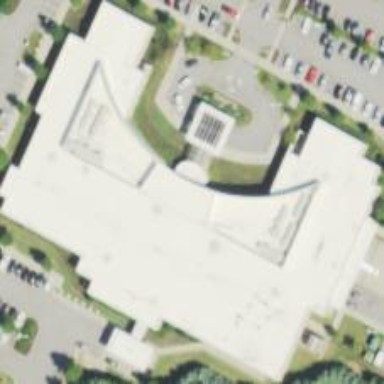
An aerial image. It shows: Hospital building.